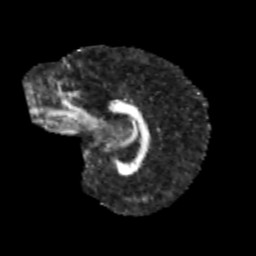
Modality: FA
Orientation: sagittal
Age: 10
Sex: female
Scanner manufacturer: siemens
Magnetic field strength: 3 T
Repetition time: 3.8 s
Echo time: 0.07 s